Field crop: tomato
Growth stage: 2
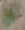
Species: solanum